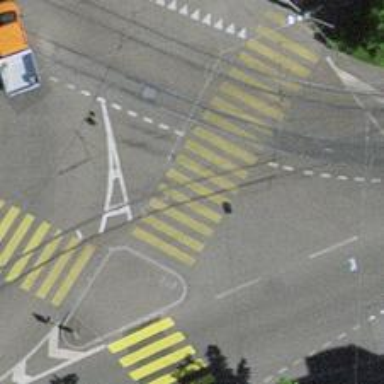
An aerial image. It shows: Uncontrolled zebra crossing where railway tram crosses the road.